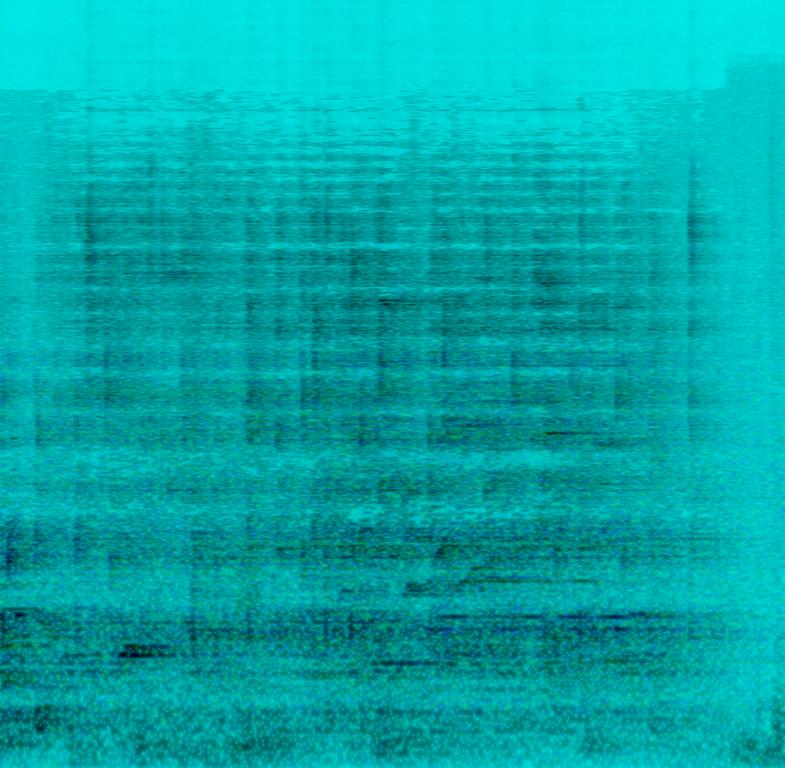
This is amateur low quality audio. A violin plays sets of two notes. A continuous percussion is played which drowns out the other instruments. The tempo is moderate.